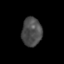
Tissue: skin
Cell type: Epithelial cells
Senescence score: 0.2868
Nuclear area (px): 561
Mean DAPI intensity: 75.251